Question: I am currently exporting my data (from a destination table in Bigquery) to a bucket in GCS. Doing this programmatically using the Bigquery API.
There is a constraint while exporting data from Bigquery to GCS - the data should not be greater than 1GB.
- -
Here is the code snippet for the function exportDataToGCS() where this is happening:
'''
http = authorize();
bigquery_service = build('bigquery', 'v2', http=http)
query_request = bigquery_service.jobs()
DESTINATION_PATH = constants.GCS_BUCKET_PATH + canonicalDate + '/'
query_data = {
'projectId': 'ga-cnqr',
'configuration': {
'extract': {
'sourceTable': {
'projectId': constants.PROJECT_ID,
'datasetId': constants.DEST_TABLES_DATASET_ID,
'tableId': canonicalDate,
},
'destinationUris': [DESTINATION_PATH + canonicalDate + '-*.gz'],
'destinationFormat': 'CSV',
'printHeader': 'false',
'compression': 'GZIP'
}
}
}
query_response = query_request.insert(projectId=constants.PROJECT_NUMBER,
body=query_data).execute()
'''
After this function is executed, in my GCS bucket, my files show up in the following manner:

However, I am curious to know whether there can be any scenarios where the file was supposed to be split in 10 parts, but only 3 parts made it to the bucket because the above function failed.
That is, could there be a partial export ?
Could reasons like network drop or the process running the function being killed etc lead to this? Is this process a blocking call? Asynchronous?
Thanks in advance.
Update 1: Status parameter in query response
This is how I am checking for the DONE status.
'''
while True:
status = query_request.get(projectId=constants.PROJECT_NUMBER, jobId=query_response['jobReference']['jobId']).execute()
if 'DONE' == status['status']['state']:
logging.info("Finished exporting for the date : " + stringCanonicalDate);
return
'''
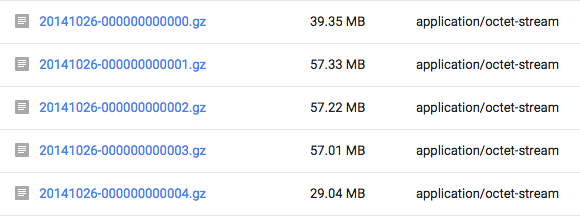
Answer: Partial exports are possible if the job fails for some reason mid-way through execution.
If the job is in the DONE state, then all the data has been exported.
I recommend waiting a bit before polling for job done -- you can hit rate limit errors if you poll too quickly, and given that these async jobs are not fast, millisecond accuracy isn't needed.
Working with your sample code, here is how you could test for the presence of errors:
'''
while True:
status = query_request.get(projectId=constants.PROJECT_NUMBER, jobId=query_response['jobReference']['jobId']).execute()
if 'DONE' == status['status']['state']:
if 'errorResult' in status['status']:
logging.error("Error exporting for the date : " + stringCanonicalDate);
logging.error(status['status']['errorResult'])
return False
logging.info("Finished exporting for the date : " + stringCanonicalDate);
return True
time.sleep(1)
'''
To be super robust, you could also catch HTTP errors that occasionally occur while in a polling wait loop. It looks like you are using the python apiclient, which raises 'apiclient.errors.HttpError' on such failures.